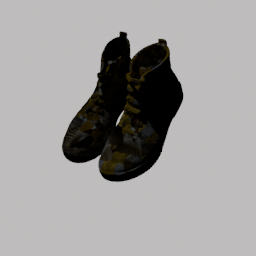
Label: people